Question: I have to analyse a signal which has been modulated with a QPSK using matlab and I can't seem to get things right.
What I have: a complex signal sampled at a known frequency.
What I want: the power ratio of a certain frequency. So if the signal is of the form 'a*cos(wt)+a*cos(2wt)' then I should get '0.5 for w' and '0.5 for 2w'.
I don't know where is the problem with my code but I get a frequency power higher than the signal power as you can see it in the graph bellow (in 'blue: signalPower', in 'red: Fm').

And here is my code:
'''
% Nsym : Number of symbol used for the detection
% Ns : Number ofsamples per symbol
% IQrx : Complex signal to analyse
% Fmod : Modulation frequency
Nt = Nsym*Ns;
signalPower = zeros(1, length(IQrx));
Fp = zeros(1, length(IQrx));
Fm = zeros(1, length(IQrx));
for ii = 1:length(IQrx)
for jj = 0:Nt-1
if ii-jj > 0 && ii-jj <= length(IQrx)
signalPower(ii) = signalPower(ii) + ...
abs(IQrx(ii-jj))^2;
Fp(ii) = Fp(ii) + ...
IQrx(ii-jj) * ...
exp(1i*2*pi*Fmod*(ii-jj)/obj.Fs);
Fm(ii) = Fm(ii) + ...
IQrx(ii-jj) * ...
exp(-1i*2*pi*Fmod*(ii-jj)/obj.Fs);
end
end
Fp(ii) = abs(Fp(ii))^2;
Fm(ii) = abs(Fm(ii))^2;
end
'''
Edit: As requested in the comments the formulas that I use are:
Consider that i goes in the time window of interest.
> signalPower = sum ( signal(i)^2 )Fp = abs( sum( signal * exp(1i*2*pi(i)/obj.Fs) ) )^2Fp = abs( sum( signal * exp(-1i*2*pi(i)/obj.Fs) ) )^2
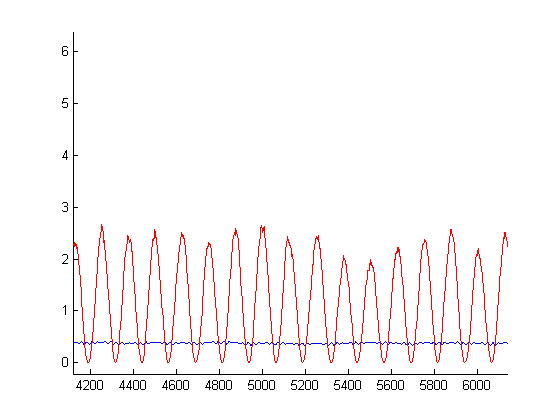
Answer: Seems to me that
'''
signalPower(ii) = signalPower(ii) + abs(IQrx(ii-jj))^2;
'''
Should be something more like:
'''
signalPower(ii) = signalPower(ii) + abs(IQrx(ii-jj));
'''
You might want to try something a bit simpler for the signal power like:
pwt=x'*x; % Power in time domain
where 'x' is your windowed time series value. (inspiration from <URL>.